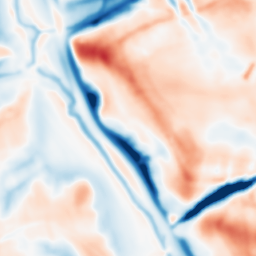
Category: multiscale
Decomposition family: dog_multiscale
Decomposition parameters: sigma_ratio: 1.6
n_scales: 4
base_sigma: 2
Upsampling method: regularized
Upsampling parameters: scale: 2
lambda_reg: 0.001
Upsampling scale: 2